Question: I have a Server and a client (Delphi).
The client gets login details and then connects to the server sends them to the server to be validated, the server receives the data validates it then returns whether the given data is correct.
If the data was correct the client continues to the next window where they enter some data into corresponding fields and then sends the data to the server, when the server receives the data it stores it and then replies to the client that it stored it successfully. When the client has been notified that the data was stored successfully it displays a message notifying the user and then terminates.
While testing this, with the client running on four different computers, (Each computer would have opened and closed the client about 6 times) the server suddenly stops replying to the clients (Clients display message saying "Connection closed gracefully")
This is the error the server is returning:

So the error appears to be when ADOQuery opens the connection to execute the SQL, why would it cause a exception only after 30 executes?
Any Suggestions to what my problem is as I have no idea what it might be.
Thanks for your help :)
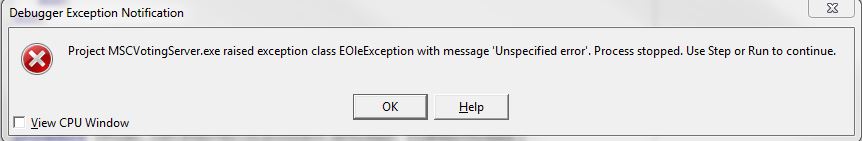
Answer: If a client receives a "Connection closed gracefully" error, it means the server closed that client's connection on the server side. If your server code is not explicitly doing that, then it usually means an uncaught exception was raised in one of the server's event handlers, which would cause the server to close the socket (if the exception is raised after the 'OnConnect' event and before the 'OnDisconnect' event, 'OnDisconnect' is triggered before the socket is closed). 'TIdTCPServer' has an 'OnException' event to report that condition.
'TIdTCPClient' closes the socket during destruction if it is still open.
: 'TIdTCPServer' is a multi-threaded component. Each client connection runs in its own thread. ADO uses apartment-threaded COM objects that are tied to the thread that creates them, and can only be used within that thread context unless marshaled across thread boundaries using <URL> interface.
In this situation, you should either:
1. give each client its own ADO connection and query objects. You could either: A. create them in the OnConnect event and store them within the TIdContext for use in the OnExecute event, and then free them in the OnDisconnect eventt. Or just create and free them in the OnExecute event on an as-needed basis. B. derive a new class from TIdThreadWithTask and override its virtual BeforeExecute() and AfterExecute() methods to create and free the ADO objects, and then assign one of the TIdSchedulerOfThread... components to the TIdTCPServer.Scheduler property and assign your thread class to the TIdSchedulerOfThread.ThreadClass property. Then, in the server events, you can use TMyThreadClass(TIdYarnOfThread(TIdContext.Yarn).Thread) to access the calling thread's ADO objects.
2. Create a separate pool of ADO objects. When a client needs to access the database, have it marshal the appropriate ADO objects to the calling thread's context, and then put the objects back in the pool when finished.
Either way, since ADO is COM-based, don't forget to call 'CoInitialize/Ex()' and 'CoUnintialize()' for each client thread that needs to access ADO objects, either in the 'OnConnect' and 'OnDisconnect' events, or in the 'TIdThreadWithTask.BeforeExecute()' and 'TIdThreadWithTask.AfterExecute()' methods.